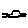
Label: car